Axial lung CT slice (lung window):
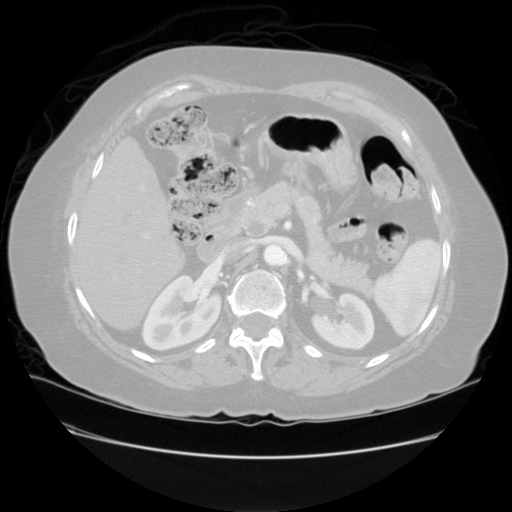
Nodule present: no